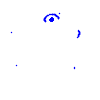
Particle: electron